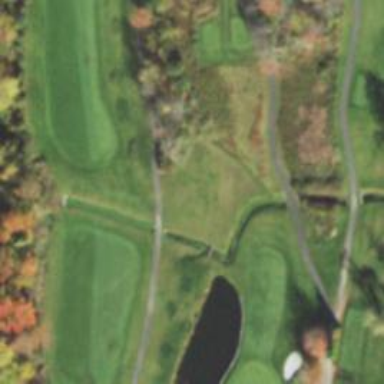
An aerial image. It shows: Pathway for golfing.